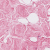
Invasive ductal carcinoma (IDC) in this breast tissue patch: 0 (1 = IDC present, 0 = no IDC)